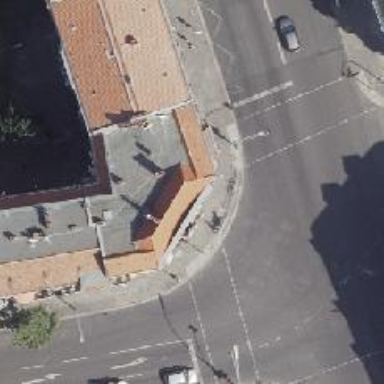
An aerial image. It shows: Kiosk shop.